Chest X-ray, PA view. Patient: 53 years old, sex F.
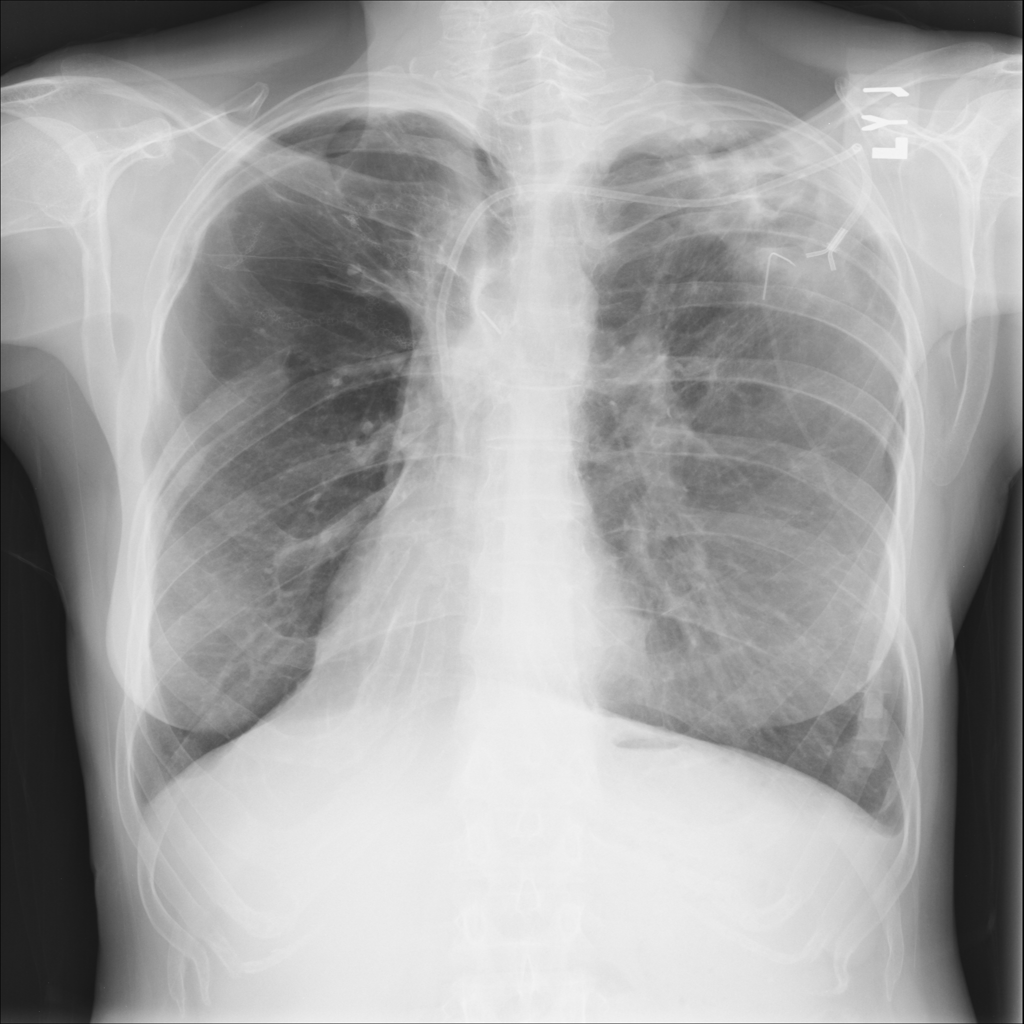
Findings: No Finding